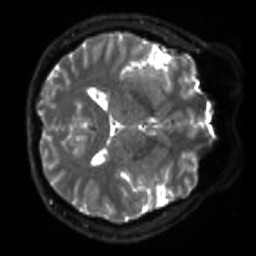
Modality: sbref
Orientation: axial
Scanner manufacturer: siemens
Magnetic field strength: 3 T
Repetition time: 4 s
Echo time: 0.0594 s